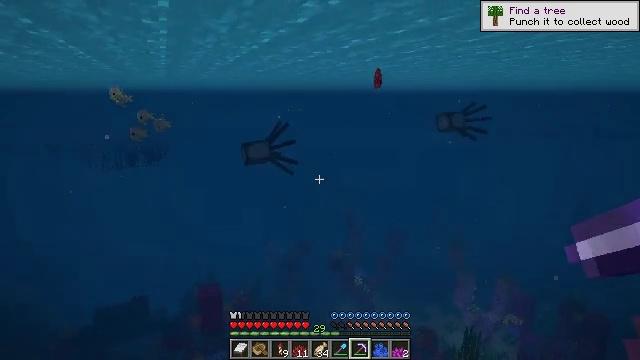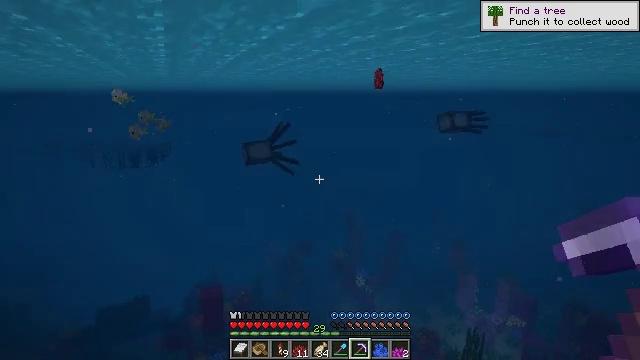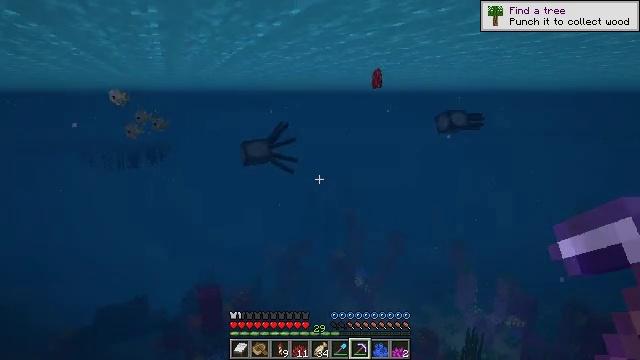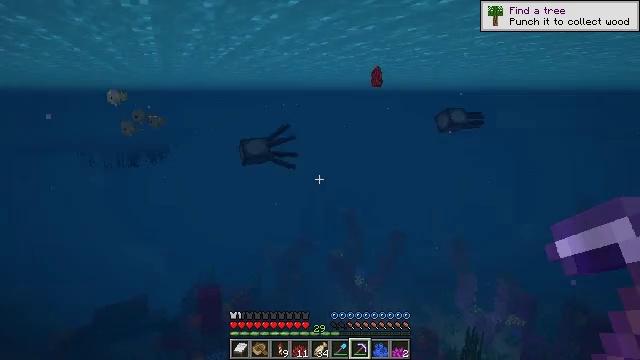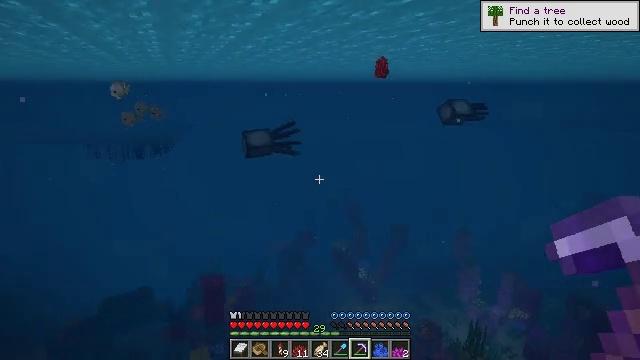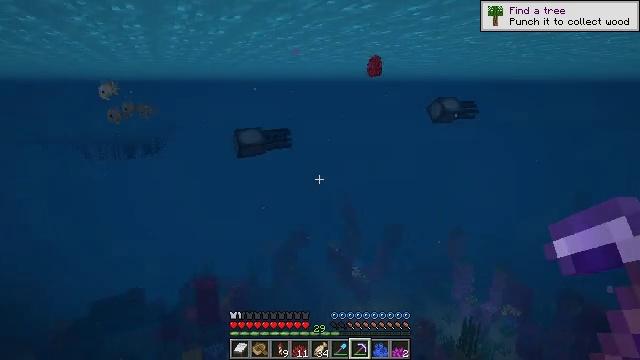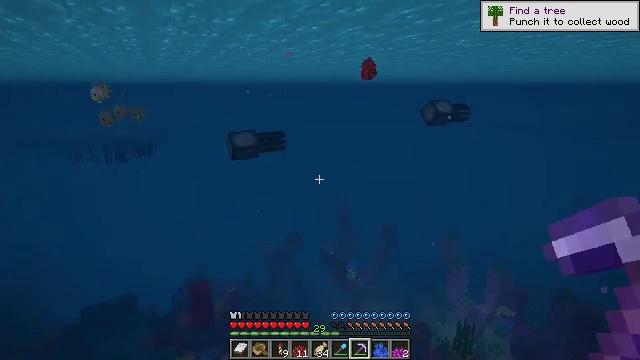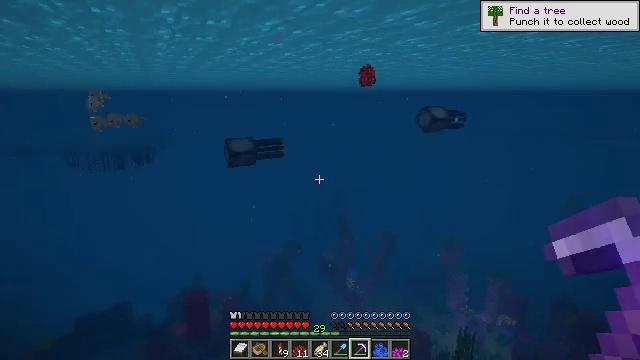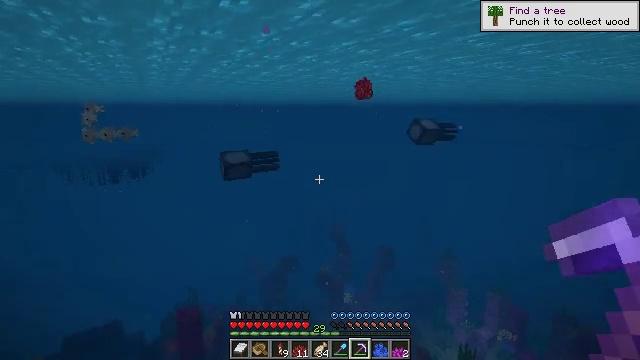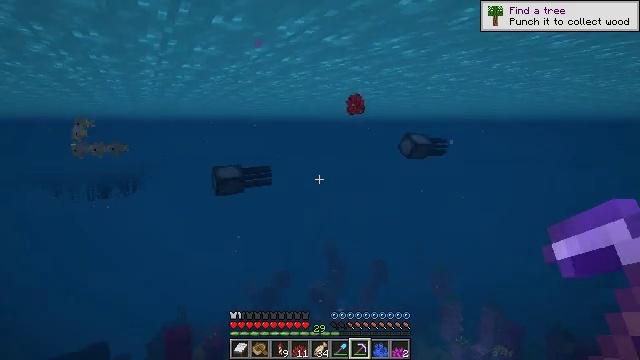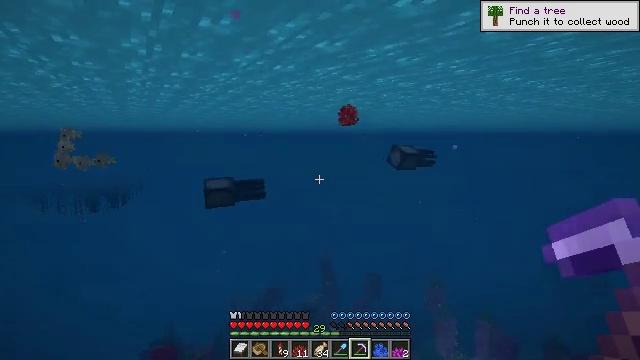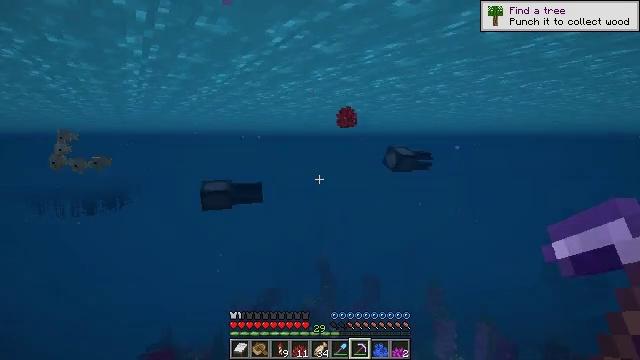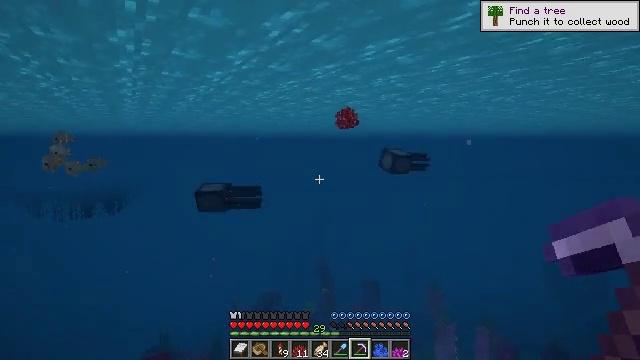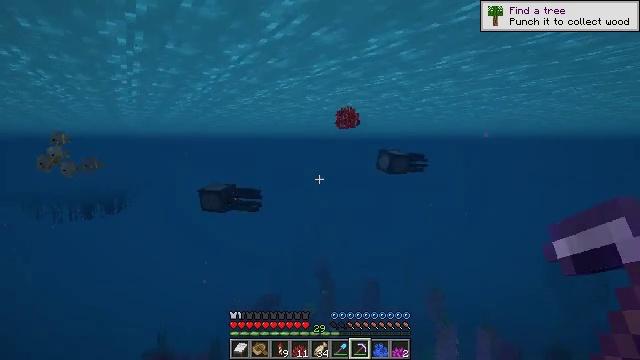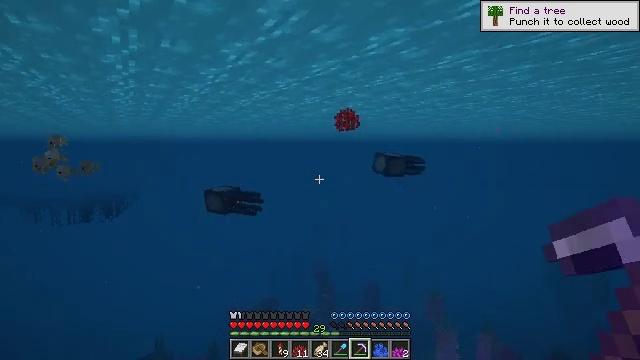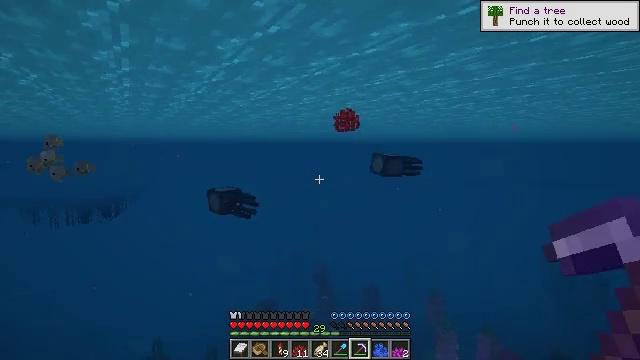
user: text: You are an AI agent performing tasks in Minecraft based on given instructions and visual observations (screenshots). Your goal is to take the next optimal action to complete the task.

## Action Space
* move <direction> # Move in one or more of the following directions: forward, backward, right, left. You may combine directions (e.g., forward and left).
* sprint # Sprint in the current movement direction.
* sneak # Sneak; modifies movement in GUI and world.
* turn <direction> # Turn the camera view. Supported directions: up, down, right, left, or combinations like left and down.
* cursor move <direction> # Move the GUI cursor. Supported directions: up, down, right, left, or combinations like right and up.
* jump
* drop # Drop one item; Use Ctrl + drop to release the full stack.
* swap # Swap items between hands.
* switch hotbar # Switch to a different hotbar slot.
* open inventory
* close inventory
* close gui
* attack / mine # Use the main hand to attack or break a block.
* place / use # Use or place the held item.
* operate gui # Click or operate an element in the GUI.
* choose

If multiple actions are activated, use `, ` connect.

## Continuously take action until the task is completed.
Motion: motion action
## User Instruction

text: Attack the fire coral wall fan to collect it.
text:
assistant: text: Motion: move forward
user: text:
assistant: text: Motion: move forward
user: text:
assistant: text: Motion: move forward
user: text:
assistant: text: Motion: move forward, turn down
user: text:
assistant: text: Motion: move forward, turn right
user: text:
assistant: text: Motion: move forward, turn right
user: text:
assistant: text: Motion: move forward, turn up
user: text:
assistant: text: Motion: move forward, turn up
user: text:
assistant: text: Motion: move forward, turn right and up
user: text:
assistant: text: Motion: move forward, turn right and up
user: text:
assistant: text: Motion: move forward
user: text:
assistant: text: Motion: move forward
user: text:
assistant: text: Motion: move forward
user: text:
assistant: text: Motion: move forward
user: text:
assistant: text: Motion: move forward, jump
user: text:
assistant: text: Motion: move forward, jump
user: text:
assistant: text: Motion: move forward, jump
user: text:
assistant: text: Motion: move forward
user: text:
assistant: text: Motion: move forward
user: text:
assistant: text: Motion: move forward, turn right
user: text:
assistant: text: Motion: move forward
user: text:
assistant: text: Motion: move forward
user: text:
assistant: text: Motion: move forward
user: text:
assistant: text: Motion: move forward
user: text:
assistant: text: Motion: move forward
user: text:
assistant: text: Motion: move forward
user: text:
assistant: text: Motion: move forward
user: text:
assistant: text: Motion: move forward
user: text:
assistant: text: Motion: move forward, jump
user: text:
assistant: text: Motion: move forward